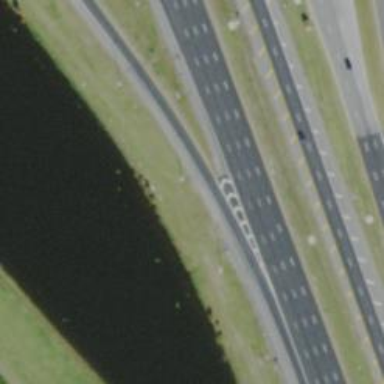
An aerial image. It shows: Motorway.